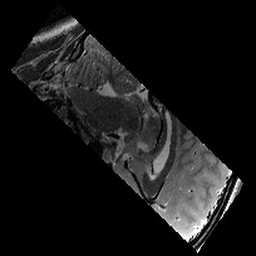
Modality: T2w
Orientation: sagittal
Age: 12
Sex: female
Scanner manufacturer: siemens
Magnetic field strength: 3 T
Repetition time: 9.23 s
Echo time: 0.067 s